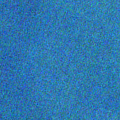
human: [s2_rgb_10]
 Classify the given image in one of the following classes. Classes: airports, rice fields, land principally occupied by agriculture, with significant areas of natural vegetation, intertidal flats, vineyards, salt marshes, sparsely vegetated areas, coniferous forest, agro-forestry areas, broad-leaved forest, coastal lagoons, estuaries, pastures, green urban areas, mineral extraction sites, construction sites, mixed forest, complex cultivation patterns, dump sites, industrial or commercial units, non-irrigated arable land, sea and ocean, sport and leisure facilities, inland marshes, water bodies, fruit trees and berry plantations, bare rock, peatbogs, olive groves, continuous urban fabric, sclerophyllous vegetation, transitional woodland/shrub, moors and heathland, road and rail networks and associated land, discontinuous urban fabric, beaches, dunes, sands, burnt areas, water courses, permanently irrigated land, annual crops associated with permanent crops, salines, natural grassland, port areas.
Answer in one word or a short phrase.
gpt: sea and ocean